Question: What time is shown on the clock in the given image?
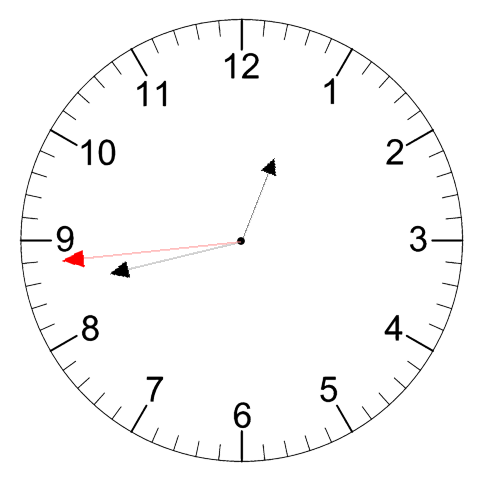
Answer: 12:42:44